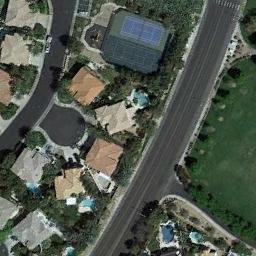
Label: tennis_court